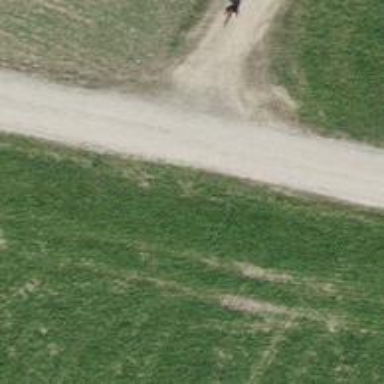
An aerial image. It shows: Track with grade 3 surface.